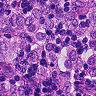
Metastatic tissue present: yes